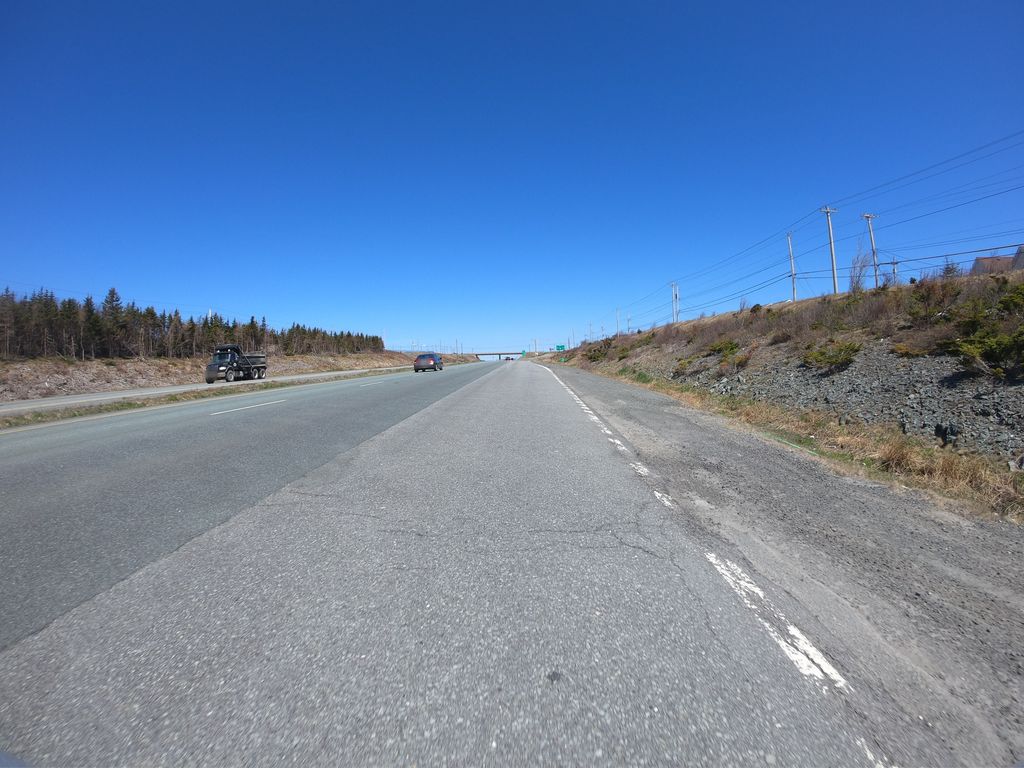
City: st_johns